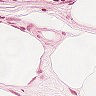
Metastatic tissue present: no